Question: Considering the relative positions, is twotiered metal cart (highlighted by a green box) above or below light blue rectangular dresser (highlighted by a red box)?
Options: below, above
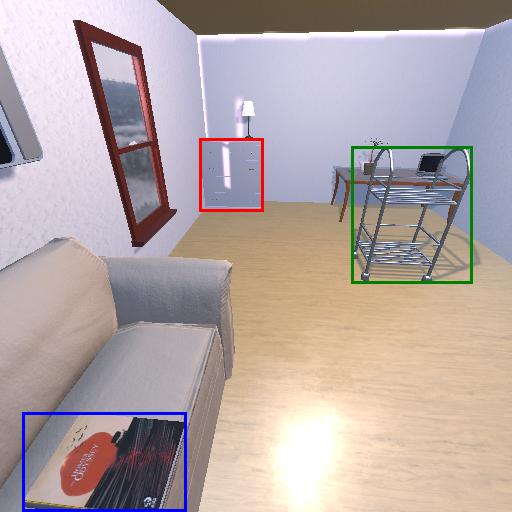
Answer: below